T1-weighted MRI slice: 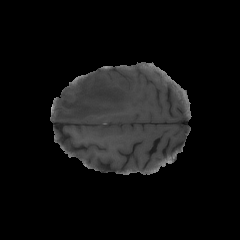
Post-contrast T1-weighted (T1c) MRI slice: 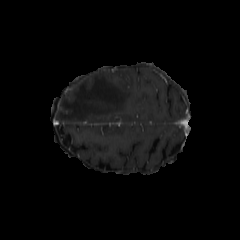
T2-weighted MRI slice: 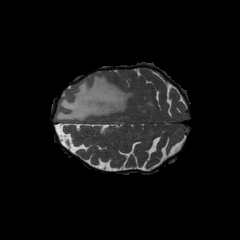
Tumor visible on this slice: yes